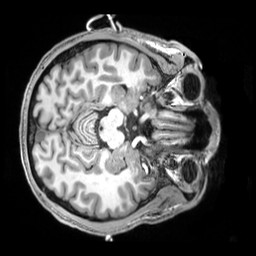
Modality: T1w
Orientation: axial
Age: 19
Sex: male